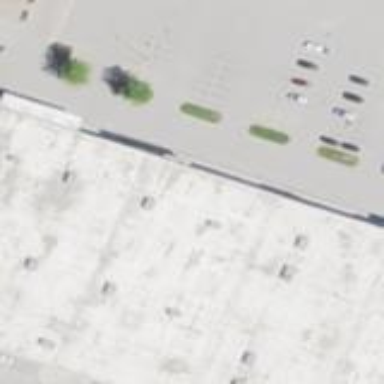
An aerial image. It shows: Building.